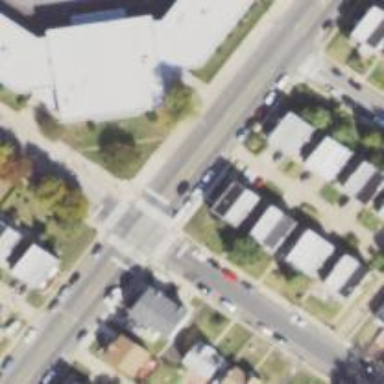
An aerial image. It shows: Alley classified as service road.